Question: I am new to kendo UI implementation and am looking for a way to create a listview with checkbox, the very first checkbox being All Option to select all items in listview if it is checked. I have created a template that allows me to add checkbox to the items, But i need to add a ALL checkbox on top of all the data. this is what i have worked in so far, Below (screenshot) is what i would like to achieve
_<URL>

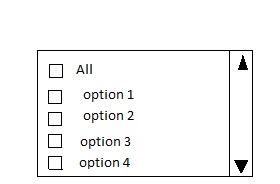
Answer: Your code seem like this:
<URL>
'''
<div style="width:250px;height:350px;overflow-y:scroll;">
<div>
<input type="checkbox" id="checkall" class="click" />
<span class="checkbox">All</span>
</div>
<div id="listView" class="k-listview" >
</div>
</div>
<script type="text/x-kendo-tmpl" id="myTemplate">
<div class="item click" data="${ProductID}">
<input type="checkbox" class="click" />
<span class="checkbox">#:ProductName#</span>
</div>
</script>
'''
'''
$(document).ready(function () {
function checkboxEventBinding()
{
$('#checkall').bind('click',function(e){
if(this.checked)
{
$('.item.click input').attr('checked','checked');
}
else
{
$('.item.click input').removeAttr('checked');
}
})
}
var dataSource = new kendo.data.DataSource({
transport: {
read: {
url: "http://demos.kendoui.com/service/Products",
dataType: "jsonp"
}
}
});
$("#listView").kendoListView({
dataSource: dataSource,
template: kendo.template($("#myTemplate").html()),
headertemplate:"<div class='item click' id='headerTemp' data='*'> <input type='checkbox' class='click' /><span class='checkbox'>All</span></div>",
dataBound: function(e) {
checkboxEventBinding();
}
});
});
'''
1. Insert a check-box (for check all) before the kendo-list template
2. When the user clicks on Check-all Input, other input will be checked too.
3. Rebind your event after the kendo-list rebind data.
Make sure your list was wrapped by a '"form"' tag
'''
<form id="frmChk">
<div id="listView" class="k-listview" >
</div>
</form>
'''
All 'input' tags have the :
'''
<script type="text/x-kendo-tmpl" id="myTemplate">
<div class="item click" data="${ProductID}">
<input type="checkbox" name="chkValue" value="${ProductID}" class="click" />
<span class="checkbox">#:ProductName#</span>
</div>
</script>
'''
Go get the values. You can use serialize method of jQuery:
'''
<script>
function getCheckedBoxValue()
{
$("#frmChk").serialize();
}
</script>
'''
If your input is
'''
<input type="checkbox" name="chkValue" value="Ikura1" class="click" />
<input type="checkbox" name="chkValue" value="Ikura2" class="click" />
<input type="checkbox" name="chkValue" value="Ikura3" class="click" />
'''
when you call 'getCheckedBoxValue', the result will like this:
'''
chkValue=Ikura1,Ikura2,Ikura3
'''